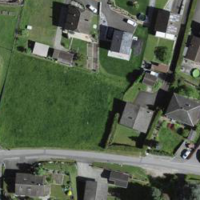
EUNIS habitat code: 55
Species observed at this site:
Ononis spinosa